Aerial crown-view tile of a tropical tree (Barro Colorado Island, Panama), acquired 20240611:
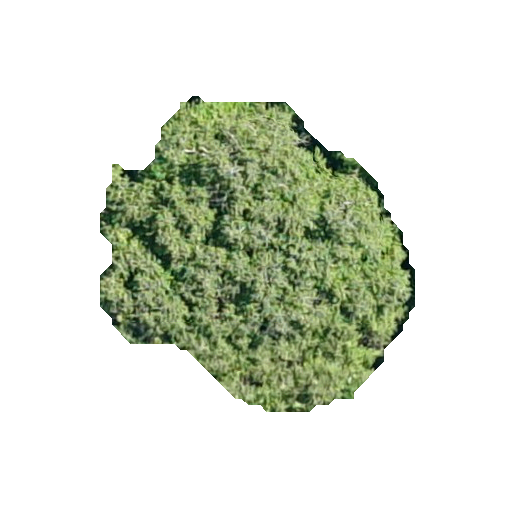
Species: Quararibea asterolepis
GBIF accepted scientific name: Quararibea asterolepis
Crown area: 110.464 m²